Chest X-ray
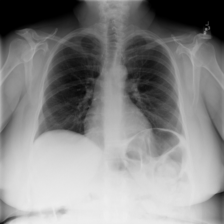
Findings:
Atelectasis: negative
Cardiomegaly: negative
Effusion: negative
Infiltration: negative
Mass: negative
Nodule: negative
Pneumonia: negative
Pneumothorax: negative
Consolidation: negative
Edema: negative
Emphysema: negative
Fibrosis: negative
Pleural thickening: negative
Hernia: negative